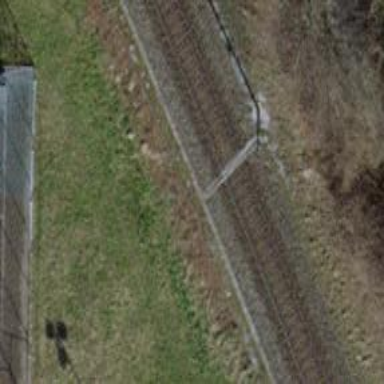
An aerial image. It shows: Railway milestone.